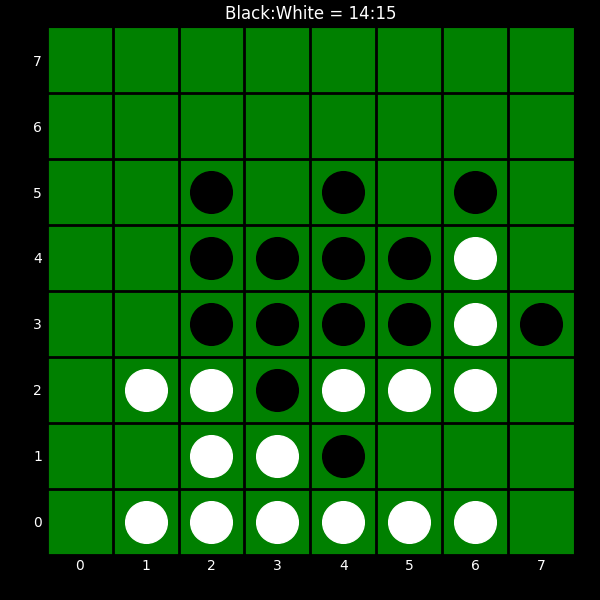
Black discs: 14
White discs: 15